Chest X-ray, PA view. Patient: 66 years old, sex M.
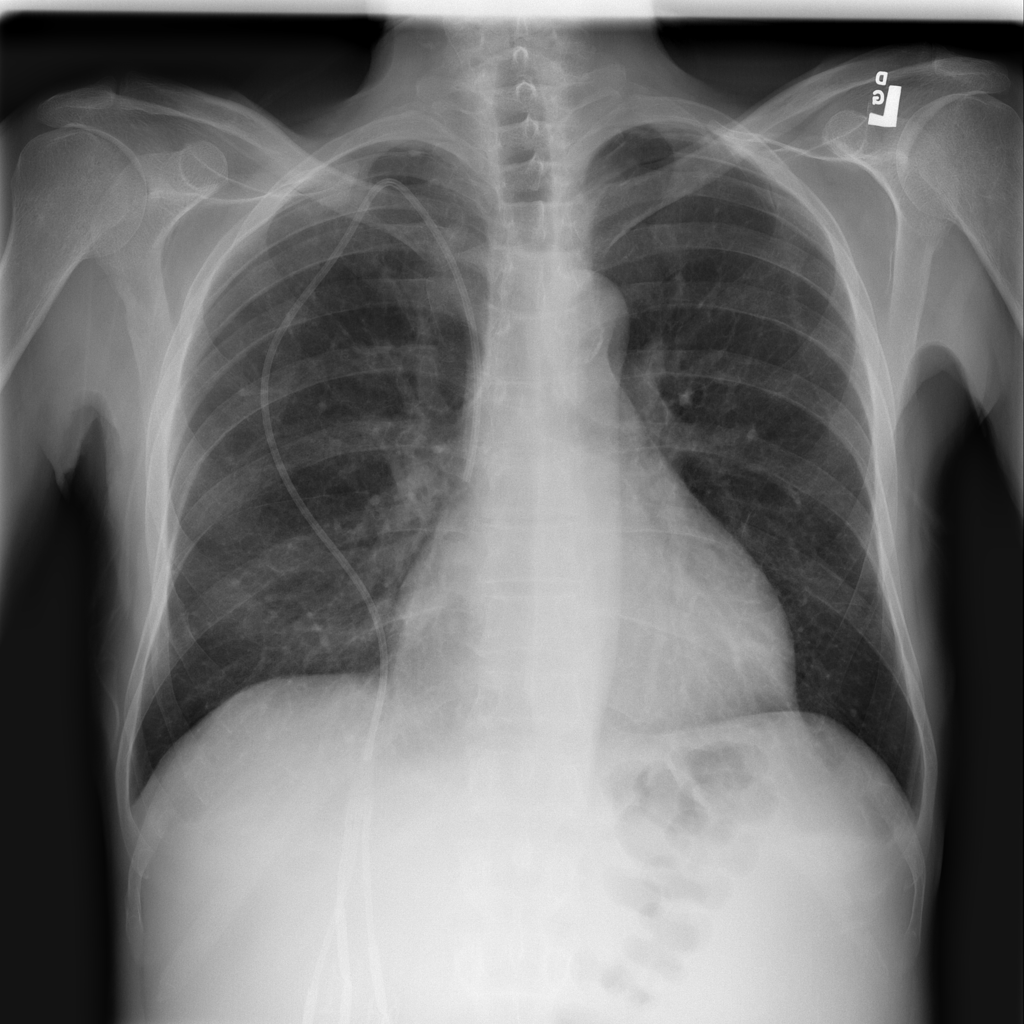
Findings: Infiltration